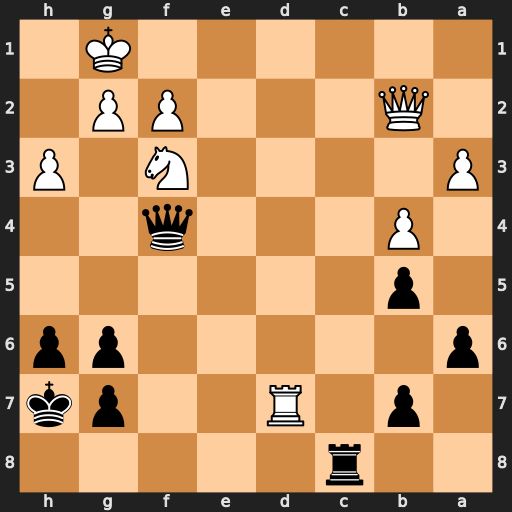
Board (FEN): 2r5/1p1R2pk/p5pp/1p6/1P3q2/P4N1P/1Q3PP1/6K1
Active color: b
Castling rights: -
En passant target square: -
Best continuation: Rc1+ Qxc1 Qxc1+